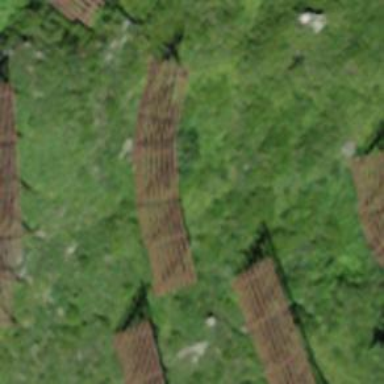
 designed to mitigate snow accumulations in specific area."